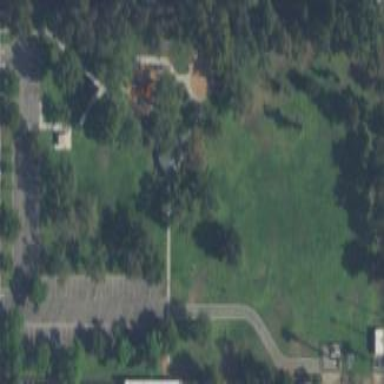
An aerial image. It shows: Park.